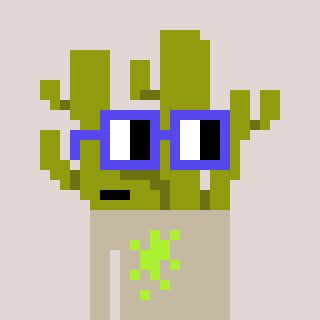
a pixel art character with square blue glasses, a cactus-shaped head and a bege-colored body on a warm background